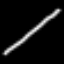
Label: line